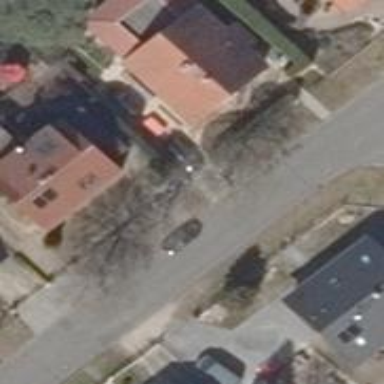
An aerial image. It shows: Driveway.